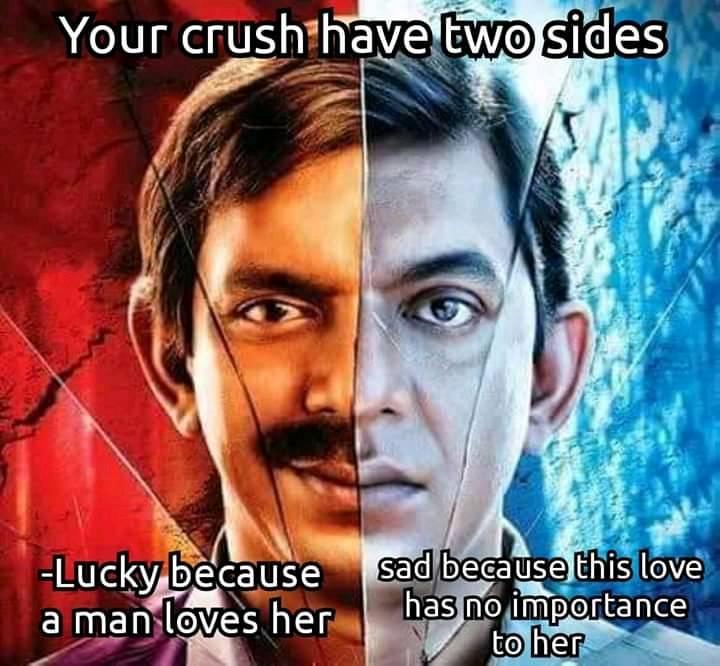
Caption: Your crush have two sides     -Lucky because a man loves her      sad because this love has no importance to her
Label: non-hate